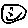
Label: smiley face